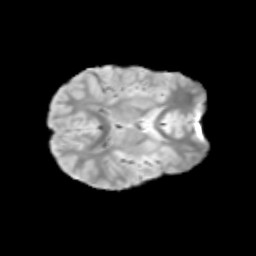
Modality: T2w
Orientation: axial
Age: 9
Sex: male
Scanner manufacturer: siemens
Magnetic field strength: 3 T
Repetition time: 3.8 s
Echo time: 0.07 s